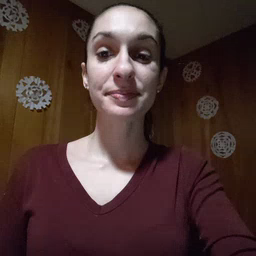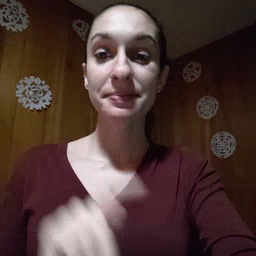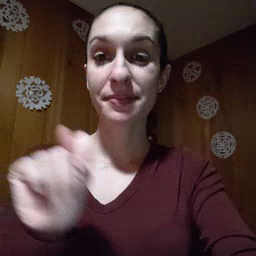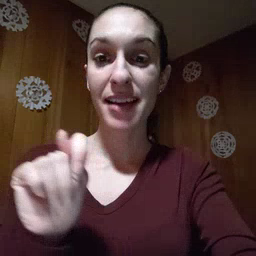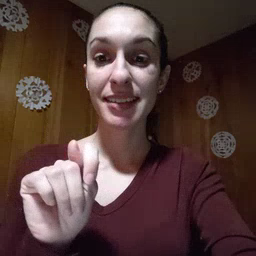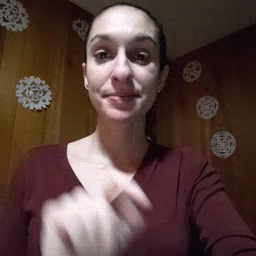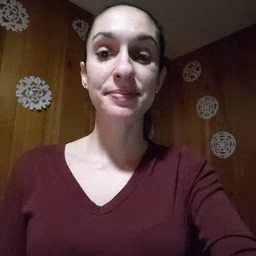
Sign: potty